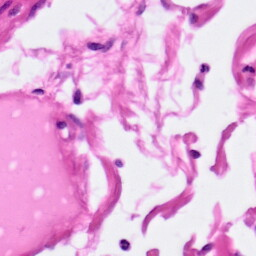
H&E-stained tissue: Pancreatic